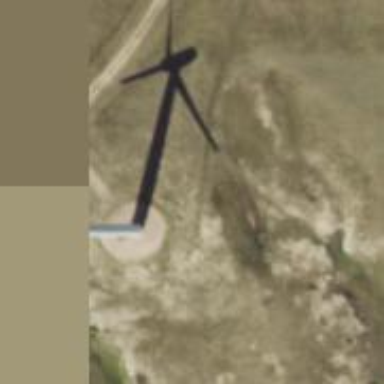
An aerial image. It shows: Wind turbine power generator.